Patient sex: M
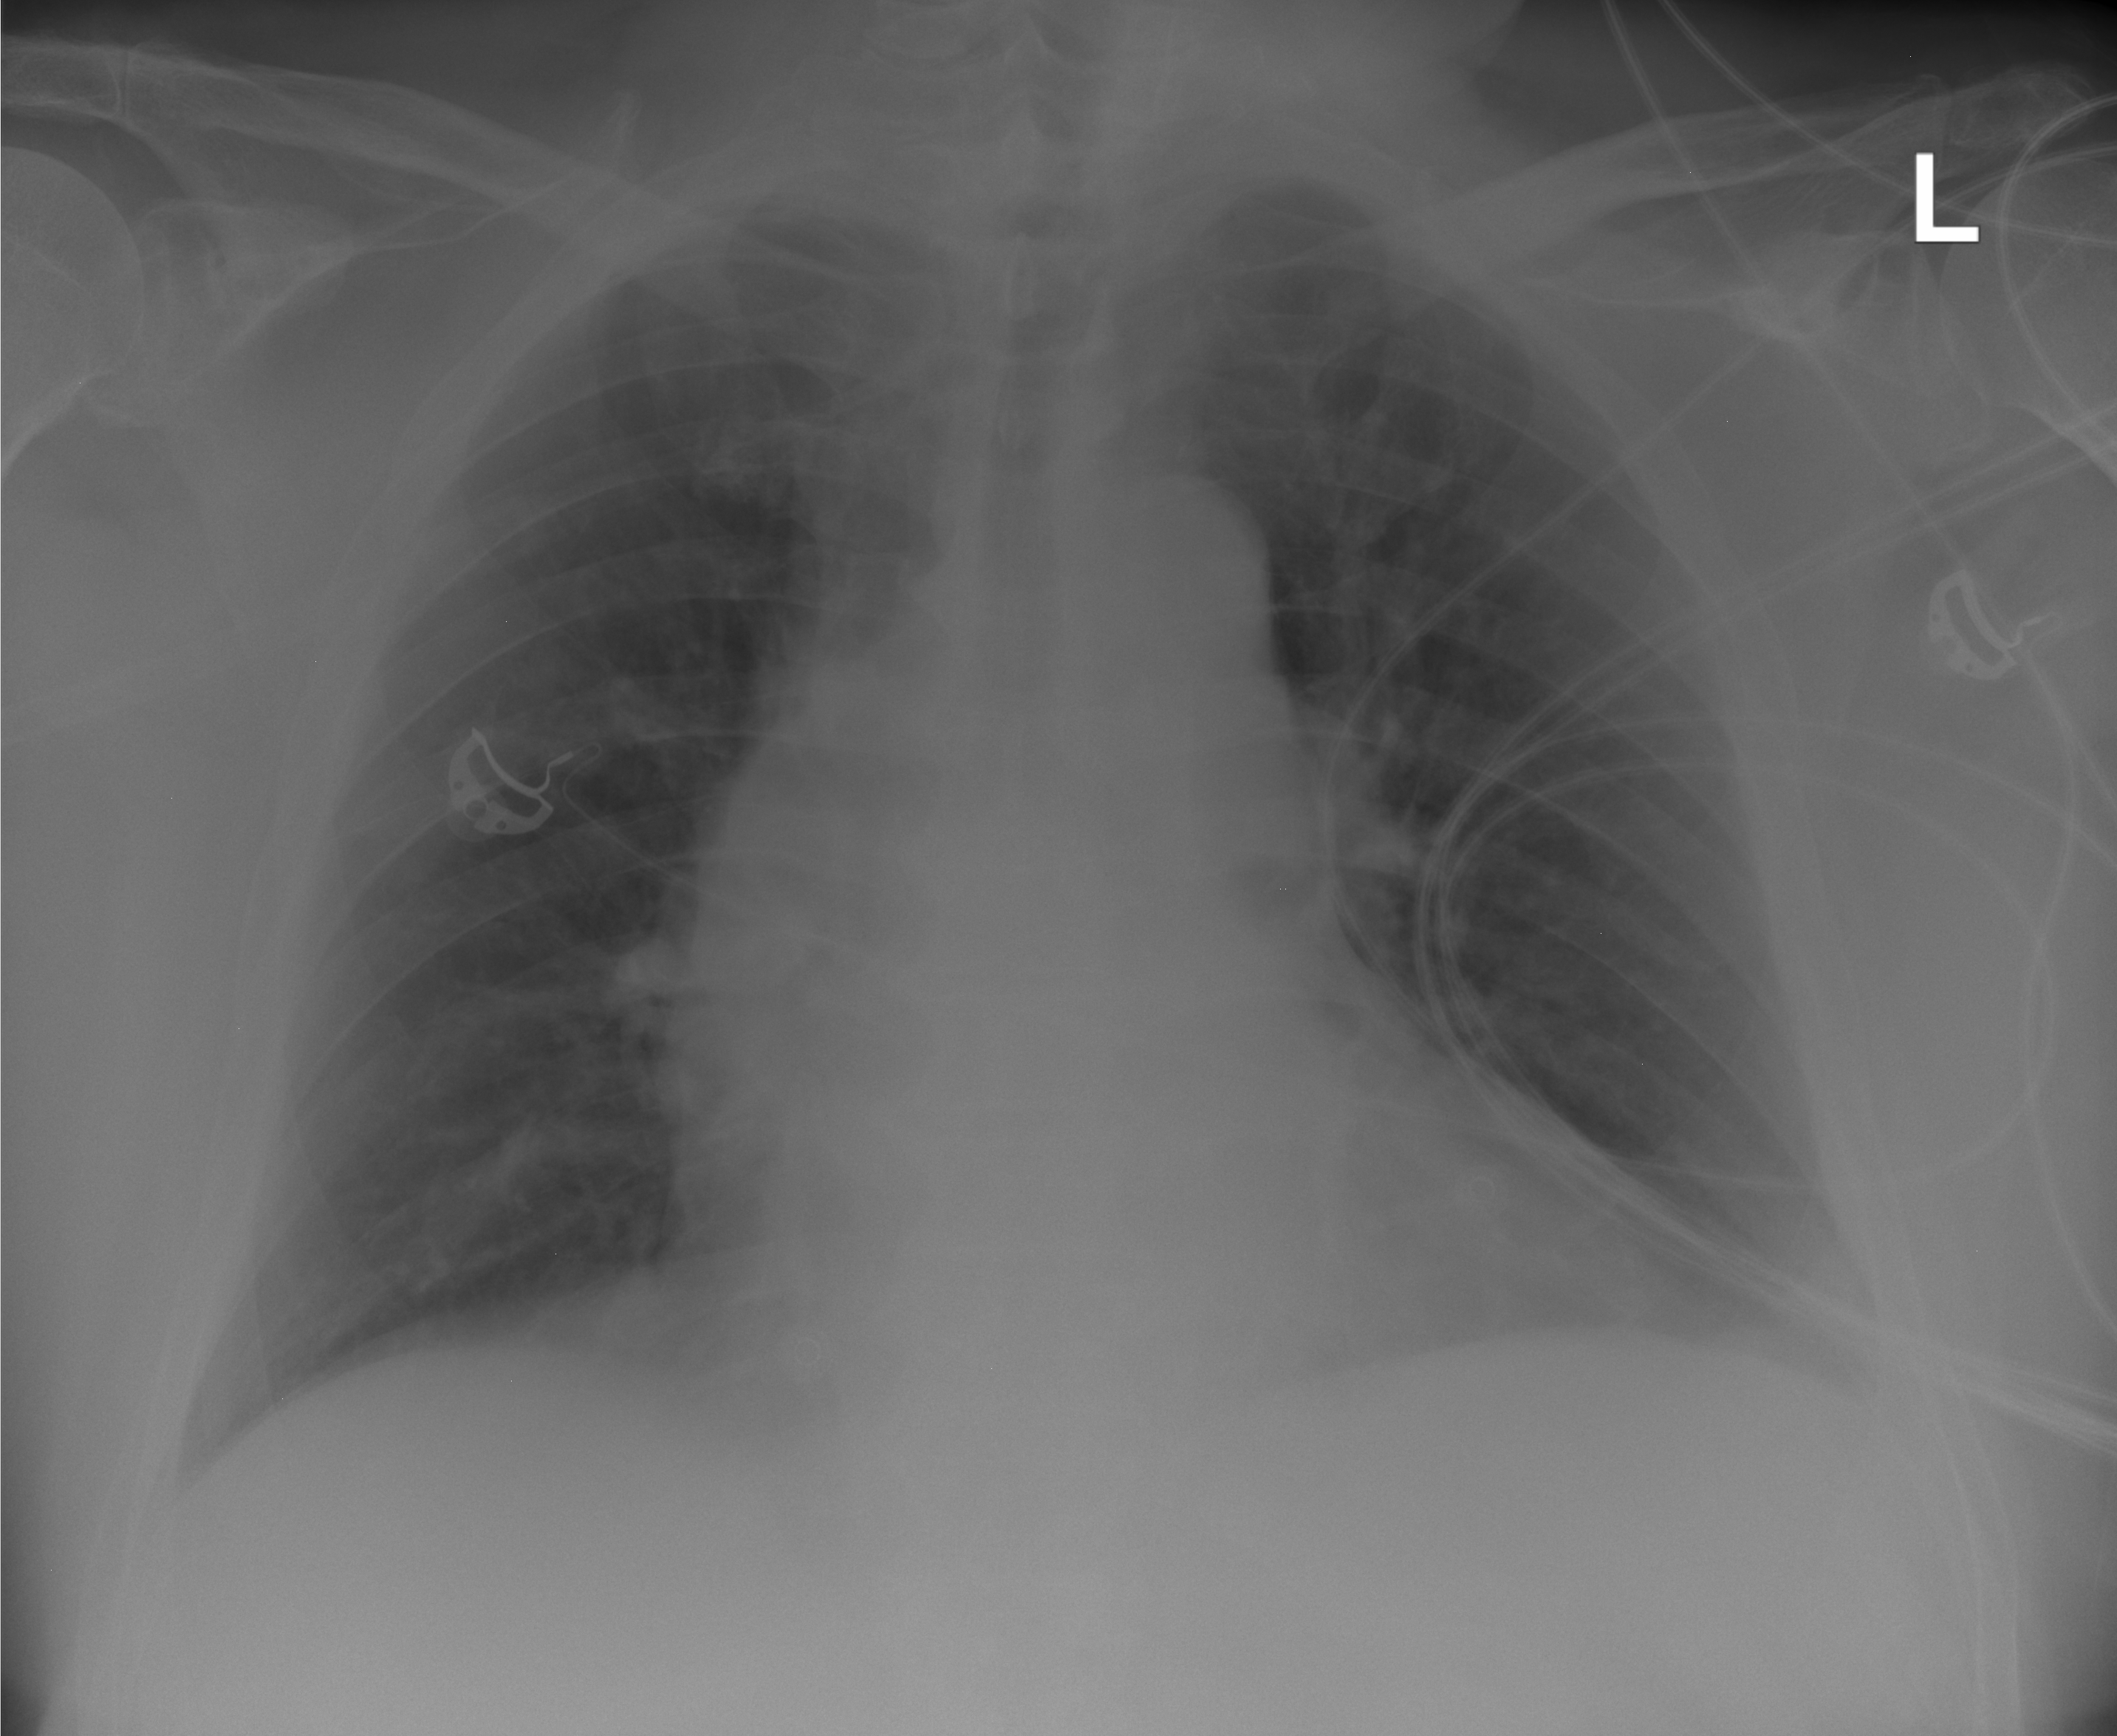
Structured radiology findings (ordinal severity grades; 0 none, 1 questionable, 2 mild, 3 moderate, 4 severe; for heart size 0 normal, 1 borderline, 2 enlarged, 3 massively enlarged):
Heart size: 2
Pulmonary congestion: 0
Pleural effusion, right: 0
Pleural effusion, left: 0
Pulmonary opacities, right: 0
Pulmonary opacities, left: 0
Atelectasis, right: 1
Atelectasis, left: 1